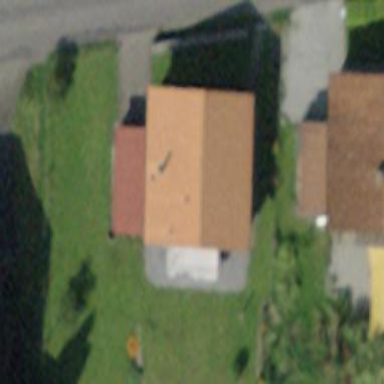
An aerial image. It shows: Residential building.